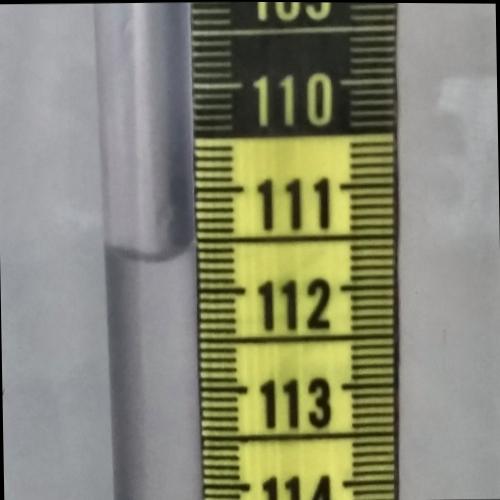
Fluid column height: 111.7 cm